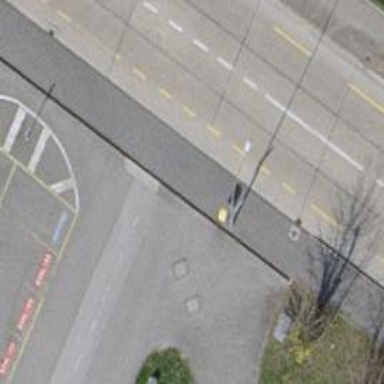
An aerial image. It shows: Service road with sidewalk.